Question: I have an input tag that's being rendered inside quotation marks in the dom so it's displaying as a string.

Here is the relevant code:
'''
<div class="choking-hazard">
<%= f.label :choking_hazard, :class => 'featuredLabel' do %>
<%= t '.small_object', :f_check_box => (f.check_box :choking_hazard) %>
<% end %>
</div>
'''
'''
small_object: "%{f_check_box}"
'''
Any idea what would be causing this? I'm not too familiar with rails.
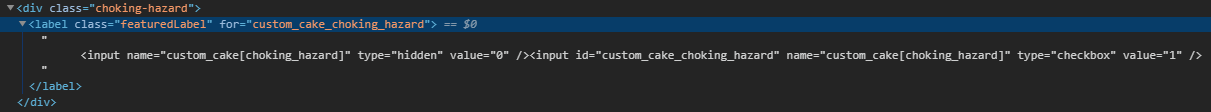
Answer: I assume f_check_box is a variable in translation with key .small_object.
its the result of translation is a string which is rendered in double quotes.
use
'''
<%= raw(t '.small_object', :f_check_box => (f.check_box :choking_hazard)) %>
'''
or
'''
<%= (t '.small_object', :f_check_box => (f.check_box :choking_hazard)).html_safe %>
'''